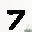
Label: 7